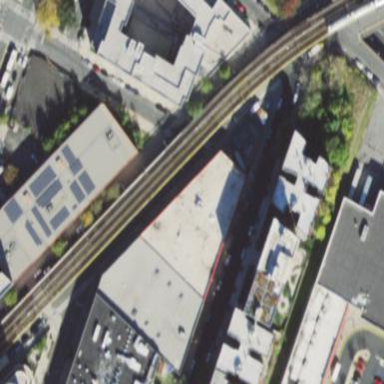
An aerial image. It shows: Building used for storage rental.